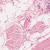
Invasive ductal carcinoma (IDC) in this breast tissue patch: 0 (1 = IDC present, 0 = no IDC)